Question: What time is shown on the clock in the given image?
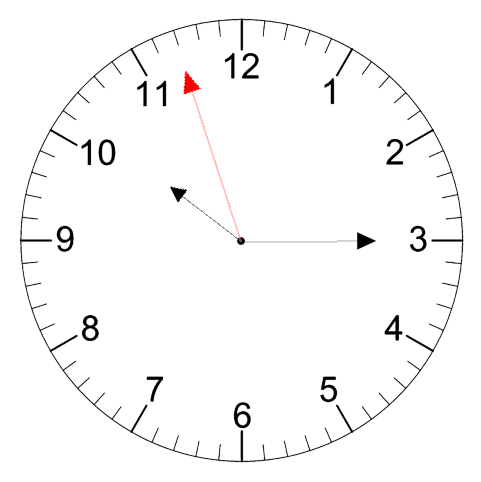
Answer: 10:14:57